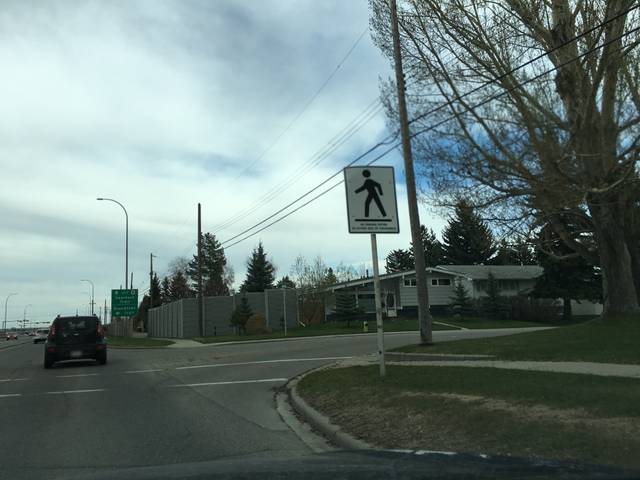
Region: Canada
Coordinates: 50.964, -114.043